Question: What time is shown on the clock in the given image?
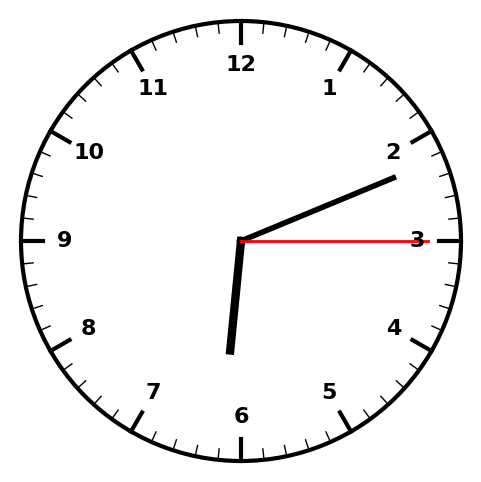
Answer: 06:11:15